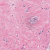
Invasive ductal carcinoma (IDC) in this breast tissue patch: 1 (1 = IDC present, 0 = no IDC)